Field crop: maize
Growth stage: 2
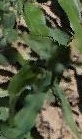
Species: maize